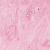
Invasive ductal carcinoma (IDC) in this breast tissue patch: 0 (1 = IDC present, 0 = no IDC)